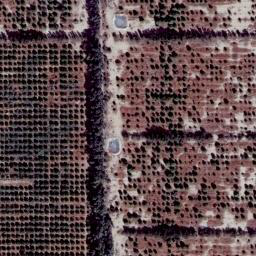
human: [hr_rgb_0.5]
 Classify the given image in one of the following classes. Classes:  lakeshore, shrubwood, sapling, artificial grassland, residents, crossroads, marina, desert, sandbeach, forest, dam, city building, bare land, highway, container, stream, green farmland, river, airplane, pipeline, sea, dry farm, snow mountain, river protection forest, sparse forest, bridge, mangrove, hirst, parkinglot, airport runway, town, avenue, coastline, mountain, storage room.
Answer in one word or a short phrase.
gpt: dry farm